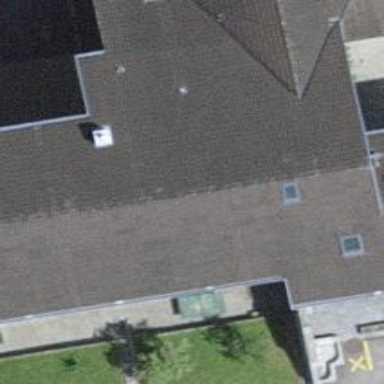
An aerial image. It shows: School.